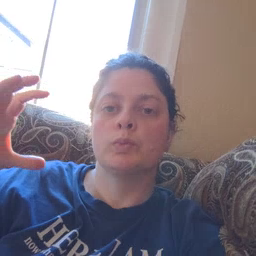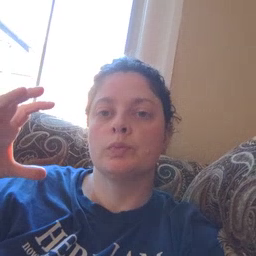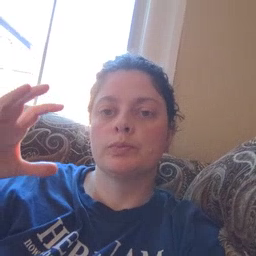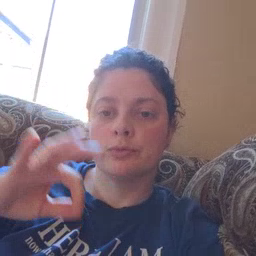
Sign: frenchfries